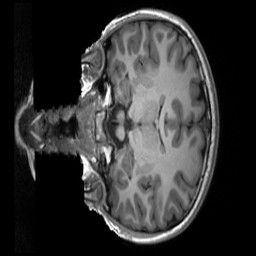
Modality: T1w
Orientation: coronal
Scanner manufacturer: siemens
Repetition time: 2.3 s
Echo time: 0.00229 s